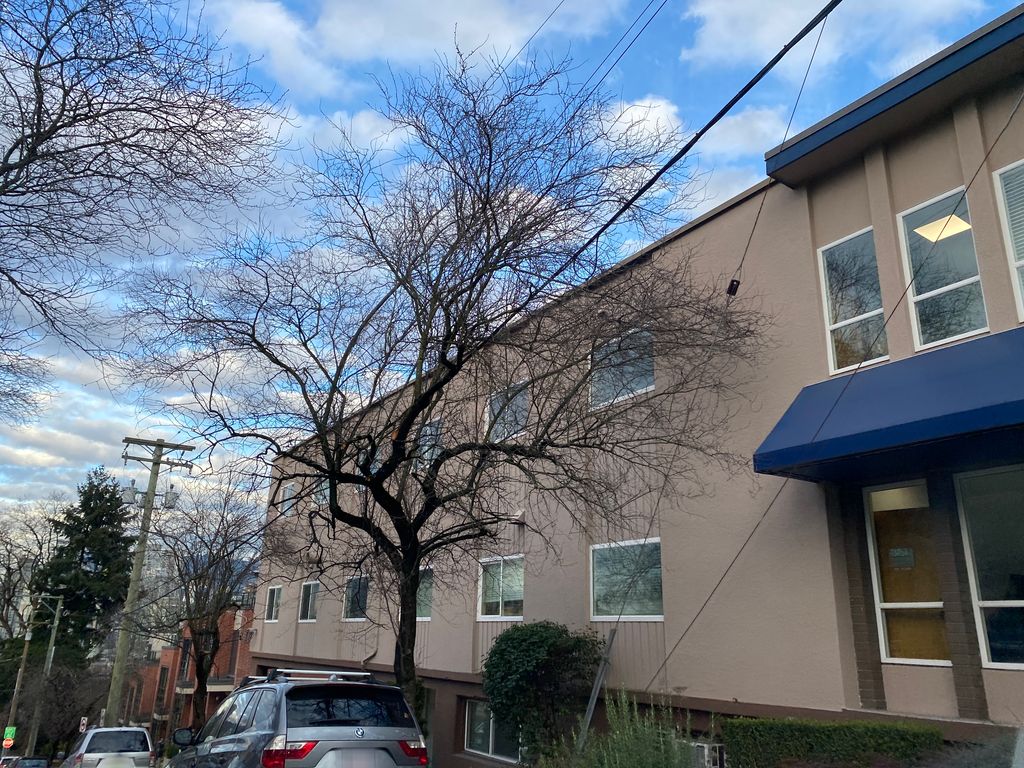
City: vancouver